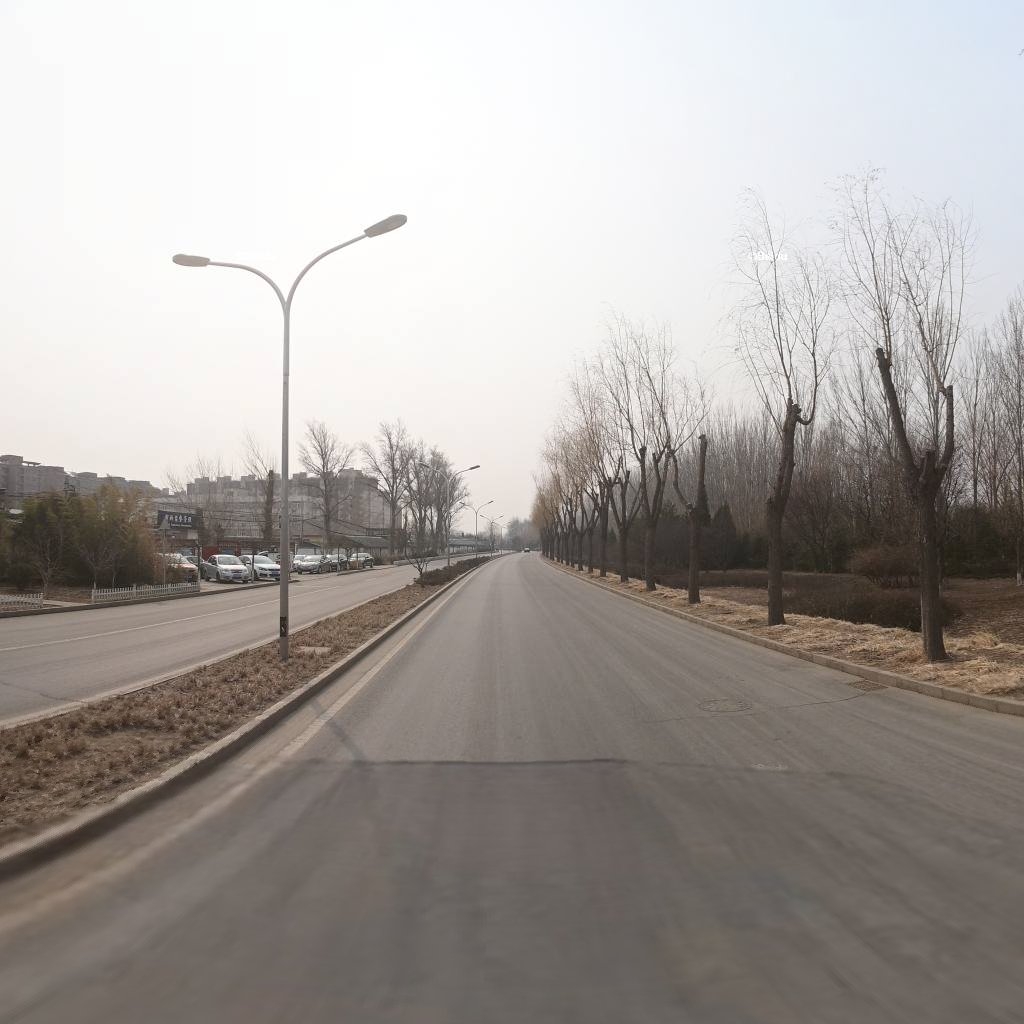
Region: Haidian
Road damage annotations: transverse crack, manhole cover, transverse crack